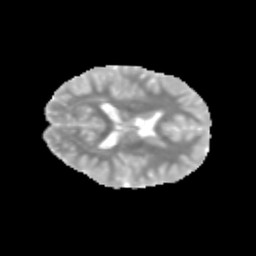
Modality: MD
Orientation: axial
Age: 10
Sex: female
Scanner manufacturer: siemens
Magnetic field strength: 3 T
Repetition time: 3.8 s
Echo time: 0.07 s